Field crop: tomato
Growth stage: 1
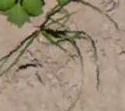
Species: cyperus